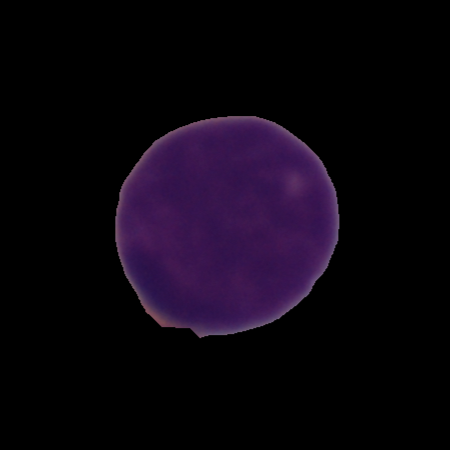
Label: cancer